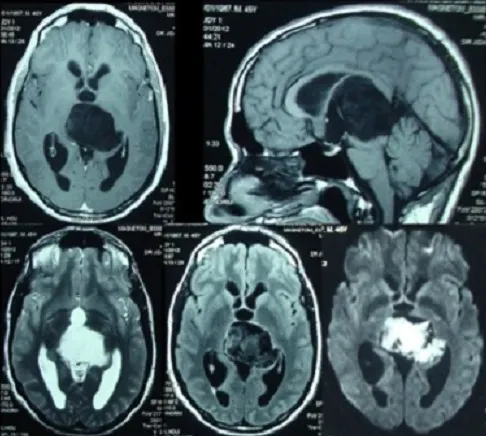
Preoperative MRI of a Pineal Epidermoid cyst. The MRI showed a lesion of the pineal region, hypointense T1-weighted with no contrast enhancement, hyperintense T2-weighted. Diffusion weighted images showed a bright at the pineal region with extension on supratentorial.
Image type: radiology (mri)